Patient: sex F, age 83
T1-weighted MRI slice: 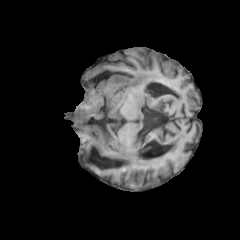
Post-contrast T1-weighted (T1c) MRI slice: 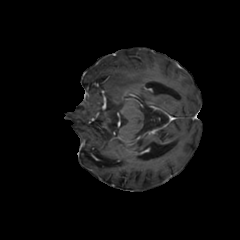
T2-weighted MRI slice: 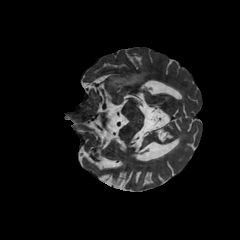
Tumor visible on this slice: yes
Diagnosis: Glioblastoma, IDH-wildtype
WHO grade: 4